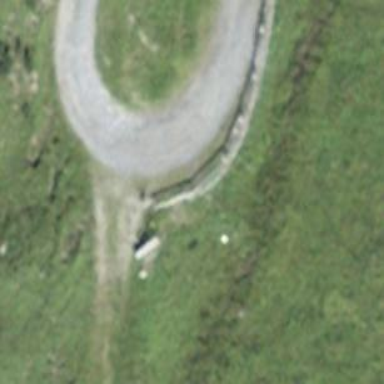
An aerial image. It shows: Bench.